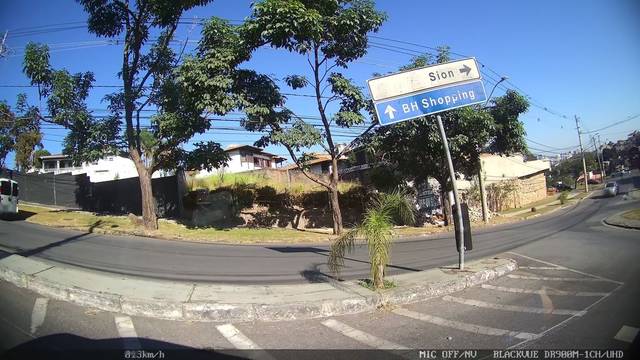
Region: Brazil
Coordinates: -19.958, -43.941